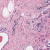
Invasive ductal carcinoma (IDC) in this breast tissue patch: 0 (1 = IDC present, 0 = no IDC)